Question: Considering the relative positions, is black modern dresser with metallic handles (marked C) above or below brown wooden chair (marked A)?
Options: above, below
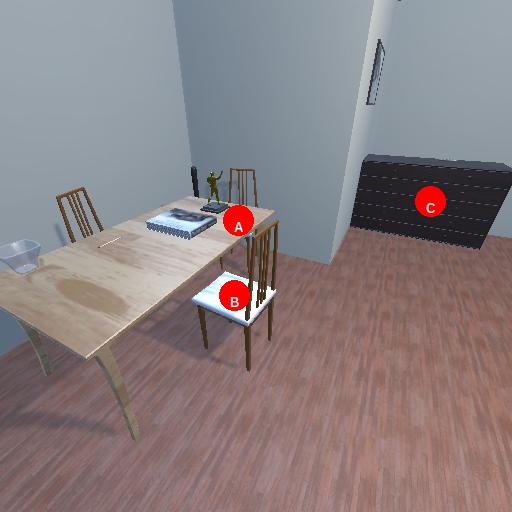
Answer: above